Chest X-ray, PA view. Patient: 37 years old, sex F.
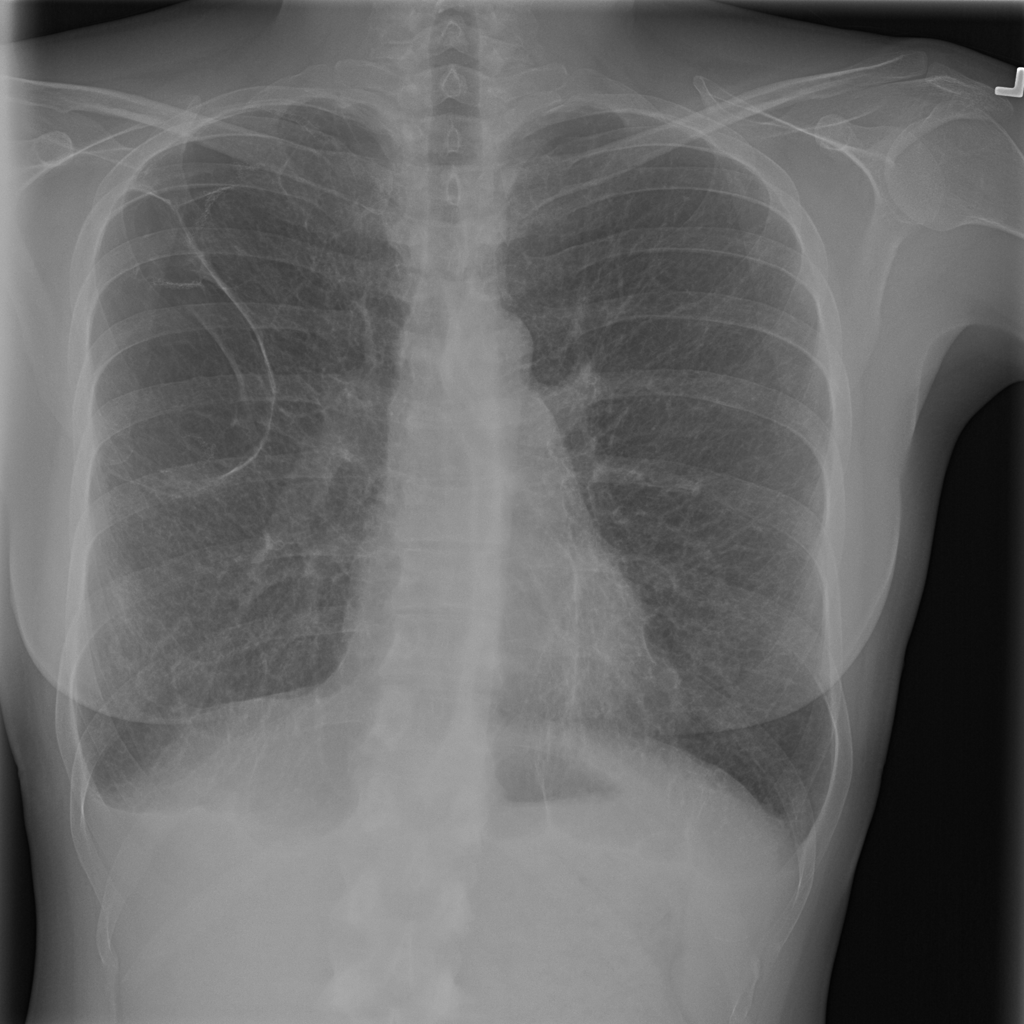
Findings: No Finding